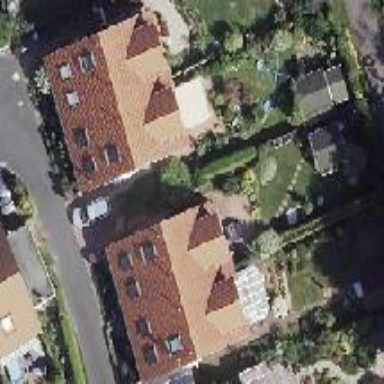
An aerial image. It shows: Semi-detached house with gabled roof.